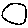
Label: circle